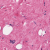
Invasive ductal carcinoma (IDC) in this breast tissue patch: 0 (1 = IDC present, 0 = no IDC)